Field crop: maize
Growth stage: 2
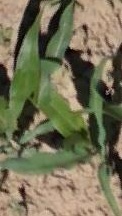
Species: maize